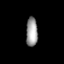
Tissue: skin
Cell type: Epithelial cells
Senescence score: 0.7143
Nuclear area (px): 329
Mean DAPI intensity: 155.556